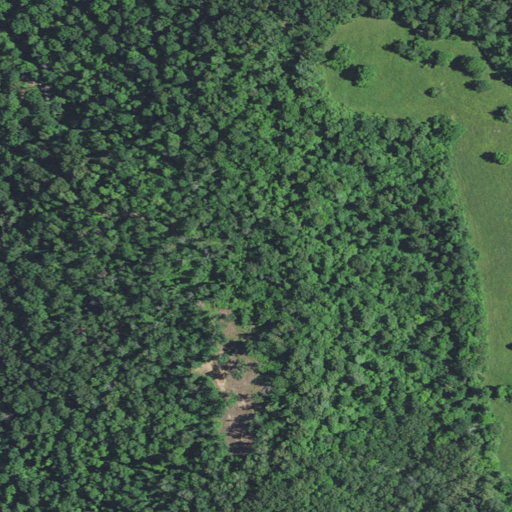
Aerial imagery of mountain in Kentucky named Cox Knob containing deciduous forest, mixed forest, and pasture